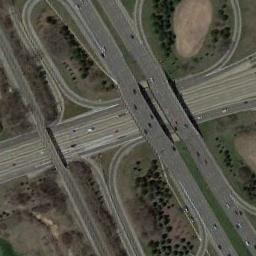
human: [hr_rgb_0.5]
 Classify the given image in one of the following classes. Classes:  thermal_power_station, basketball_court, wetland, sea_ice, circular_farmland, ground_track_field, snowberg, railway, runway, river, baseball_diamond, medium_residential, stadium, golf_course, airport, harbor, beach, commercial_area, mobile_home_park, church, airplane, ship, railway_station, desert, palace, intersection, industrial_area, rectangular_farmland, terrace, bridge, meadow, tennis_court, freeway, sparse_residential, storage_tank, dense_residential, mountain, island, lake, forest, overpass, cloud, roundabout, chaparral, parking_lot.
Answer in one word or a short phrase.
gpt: overpass